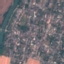
Land use / land cover class: Residential